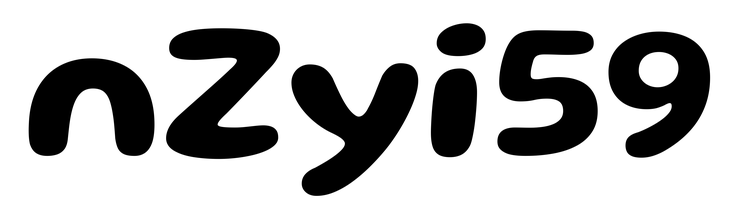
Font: Gluten_SemiBold